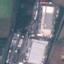
Land use / land cover class: Industrial